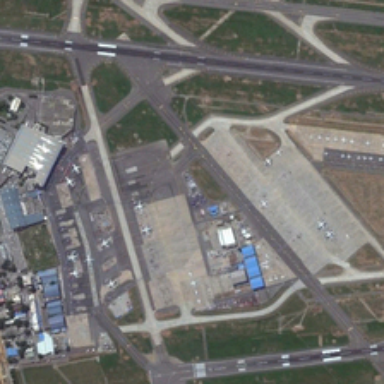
Many planes are in an airport near some buildings .